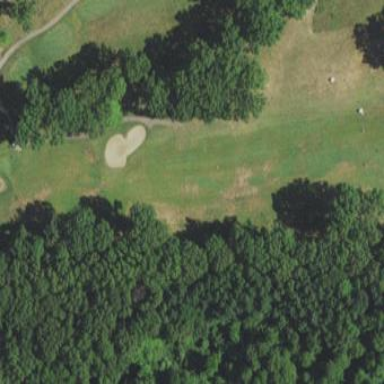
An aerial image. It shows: Golf fairway surrounded by grass.